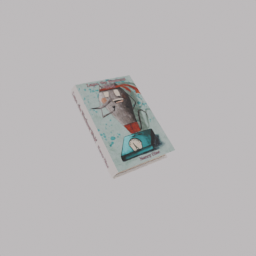
Label: tools